Field crop: maize
Growth stage: 1
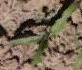
Species: maize